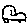
Label: car